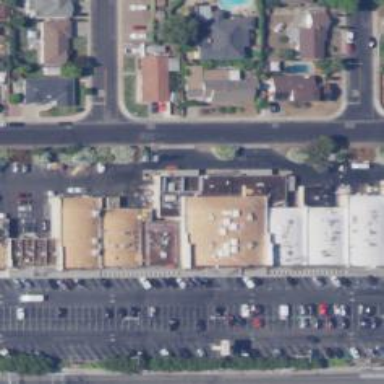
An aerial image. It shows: Supermarket.